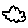
Label: cloud